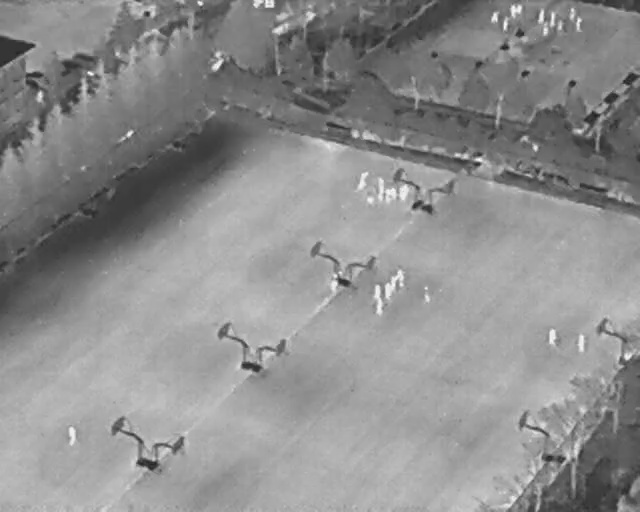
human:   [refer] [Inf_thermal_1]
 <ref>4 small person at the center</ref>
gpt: <box>[[57, 56, 60, 58, 2], [57, 38, 58, 39, 2], [59, 37, 61, 38, 2], [60, 37, 62, 38, 2]]</box>

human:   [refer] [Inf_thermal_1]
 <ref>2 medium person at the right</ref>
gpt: <box>[[84, 64, 87, 66, 2], [88, 66, 92, 67, 2]]</box>

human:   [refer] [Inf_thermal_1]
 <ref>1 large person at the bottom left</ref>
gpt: <box>[[9, 83, 13, 86, 2]]</box>

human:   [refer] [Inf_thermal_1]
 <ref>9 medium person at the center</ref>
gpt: <box>[[50, 54, 54, 56, 2], [58, 59, 60, 61, 2], [59, 55, 61, 57, 2], [60, 54, 62, 56, 2], [61, 53, 64, 55, 2], [65, 56, 68, 58, 2], [54, 34, 58, 36, 13], [57, 36, 61, 37, 2], [61, 36, 64, 38, 2]]</box>

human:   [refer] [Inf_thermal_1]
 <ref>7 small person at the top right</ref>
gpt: <box>[[89, 4, 91, 5, 2], [86, 4, 88, 5, 2], [84, 3, 87, 4, 2], [83, 4, 86, 6, 2], [77, 4, 80, 5, 2], [80, 1, 81, 2, 2], [78, 1, 81, 2, 2]]</box>

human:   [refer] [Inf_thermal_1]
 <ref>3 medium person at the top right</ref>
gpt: <box>[[88, 1, 90, 3, 2], [83, 2, 85, 3, 2], [76, 2, 78, 4, 2]]</box>

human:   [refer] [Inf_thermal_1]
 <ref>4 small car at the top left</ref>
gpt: <box>[[12, 8, 14, 13, 18], [10, 10, 12, 14, 12], [4, 12, 6, 16, 2], [4, 14, 6, 18, 23]]</box>